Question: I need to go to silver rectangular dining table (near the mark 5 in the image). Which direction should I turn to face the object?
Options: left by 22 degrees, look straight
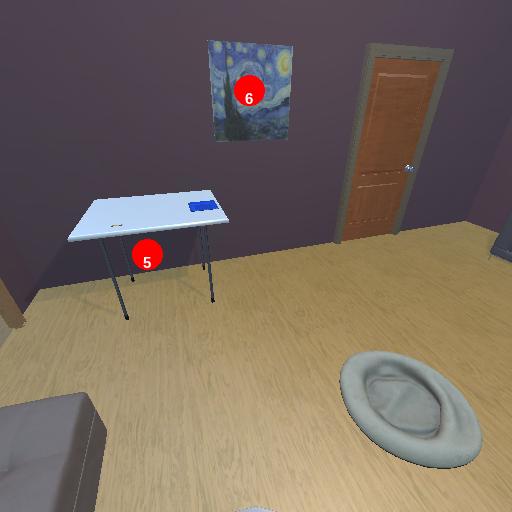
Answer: left by 22 degrees